Question: Hello I started working with FireMonkey. And I have a question as to enable Target Platform Win32 in FireMonkey Mobile? Why do I not have it?

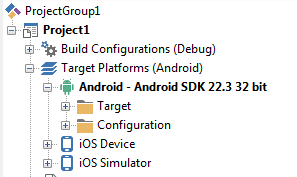
Answer: Right click on the Target Platforms node; a popup menu should appear with an Add Platform item. Click on it and choose 32-bit Windows in the resulting dialog.